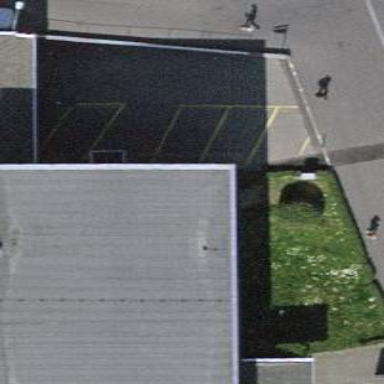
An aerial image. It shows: Office building with flat roof.